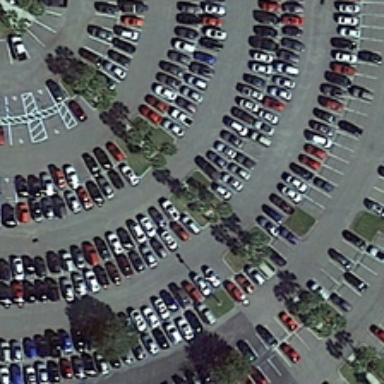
Many cars are in a parking lot with several green trees .